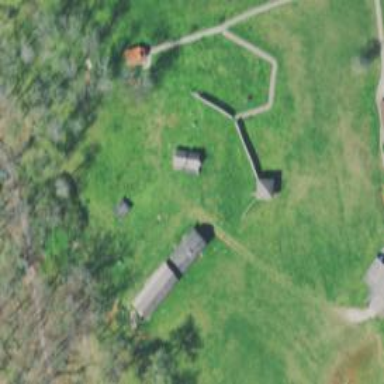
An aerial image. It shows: Historical fort.